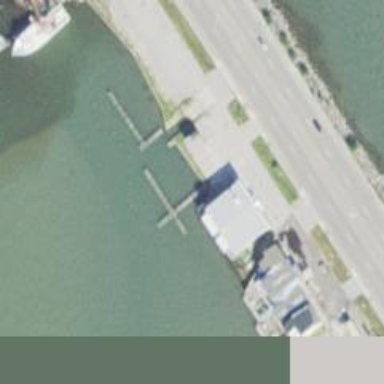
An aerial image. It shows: Man-made pier.